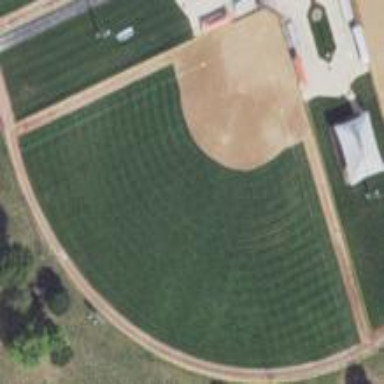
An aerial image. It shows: Softball pitch for leisure and sport activities.